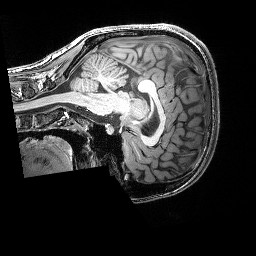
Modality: T1w
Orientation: sagittal
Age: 22
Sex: female
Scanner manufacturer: siemens
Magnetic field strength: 3 T
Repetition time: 2.25 s
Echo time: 0.00418 s